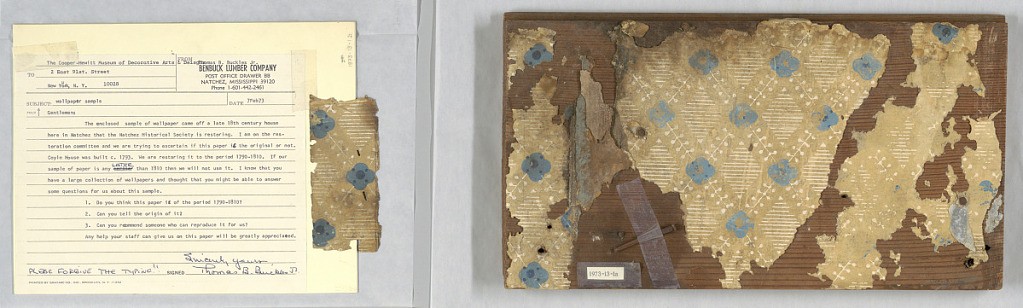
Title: Sidewall- fragment
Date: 1800–1825
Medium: Block-printed paper
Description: Blue and white diamond diaper with simplified flowers.